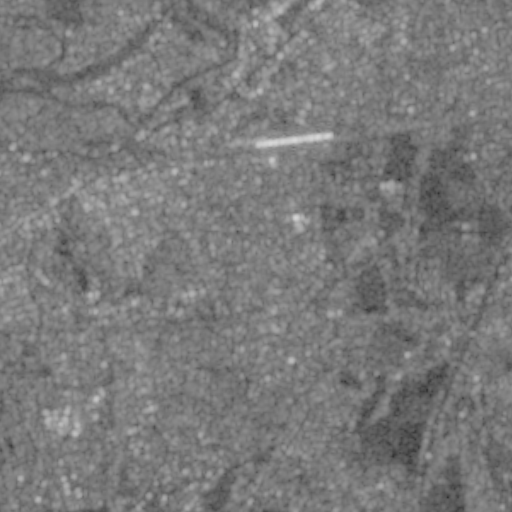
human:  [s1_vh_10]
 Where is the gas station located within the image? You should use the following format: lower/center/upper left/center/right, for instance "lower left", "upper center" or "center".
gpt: The gas station is located in the upper center of the image.
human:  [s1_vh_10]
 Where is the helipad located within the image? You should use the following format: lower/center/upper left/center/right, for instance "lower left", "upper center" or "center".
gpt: The helipad is located in the lower left of the image.
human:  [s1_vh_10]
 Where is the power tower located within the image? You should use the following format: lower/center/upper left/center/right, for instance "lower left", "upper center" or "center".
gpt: The power tower is located in the upper right of the image.
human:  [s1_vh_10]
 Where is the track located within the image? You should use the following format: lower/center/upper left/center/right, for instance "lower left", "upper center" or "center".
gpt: The track is located in the center of the image.
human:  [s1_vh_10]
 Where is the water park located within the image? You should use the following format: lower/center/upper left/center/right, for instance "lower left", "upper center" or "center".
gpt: The water park is located in the upper left of the image.
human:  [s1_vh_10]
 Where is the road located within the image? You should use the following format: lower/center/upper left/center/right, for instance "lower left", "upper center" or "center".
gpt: There is no road in the image.

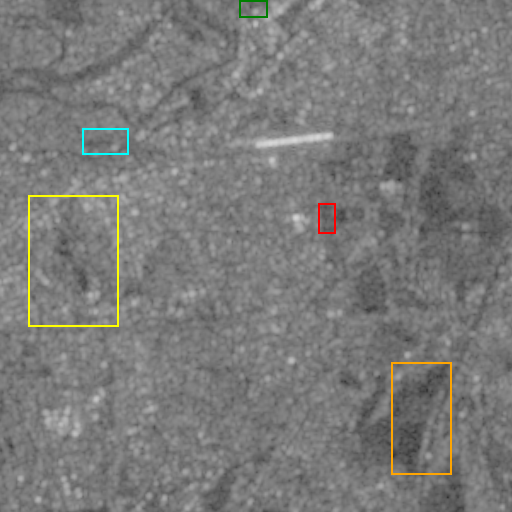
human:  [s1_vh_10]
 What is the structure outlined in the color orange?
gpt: The structure outlined in orange is a crop field.
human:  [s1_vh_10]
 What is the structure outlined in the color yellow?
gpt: The structure outlined in yellow is a park.
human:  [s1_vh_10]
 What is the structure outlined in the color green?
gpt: The structure outlined in green is a parking lot.
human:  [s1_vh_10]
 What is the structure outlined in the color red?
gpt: The structure outlined in red is a track.
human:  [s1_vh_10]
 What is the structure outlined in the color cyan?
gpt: The structure outlined in cyan is a water park.
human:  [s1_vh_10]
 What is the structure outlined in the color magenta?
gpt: There is no magenta outline.